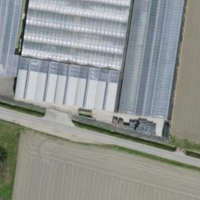
EUNIS habitat code: 52
Species observed at this site:
Passer montanus
Passer italiae